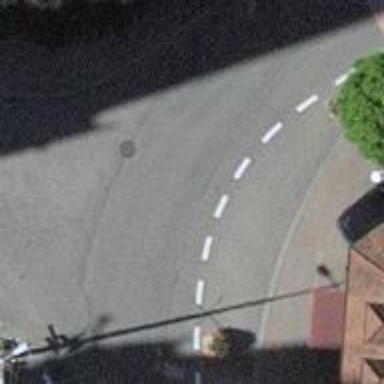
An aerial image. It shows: Asphalt road in living street.